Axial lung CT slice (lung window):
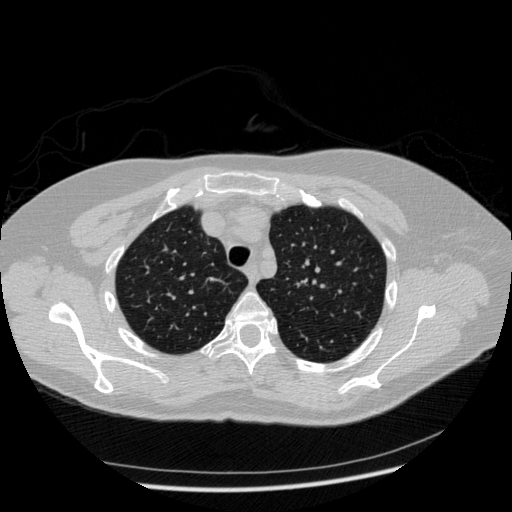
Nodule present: no